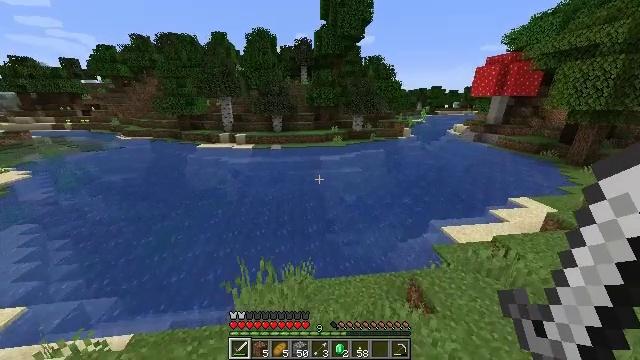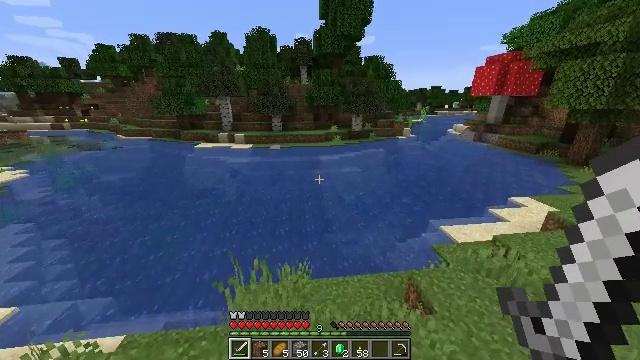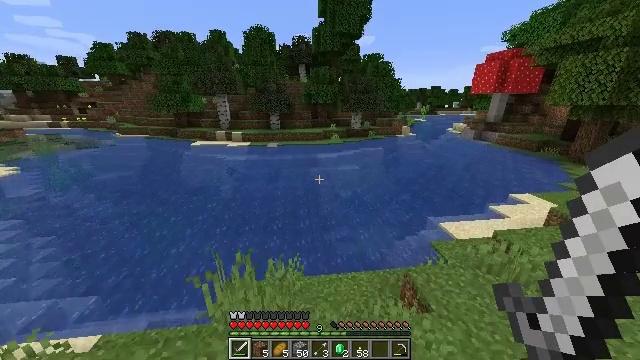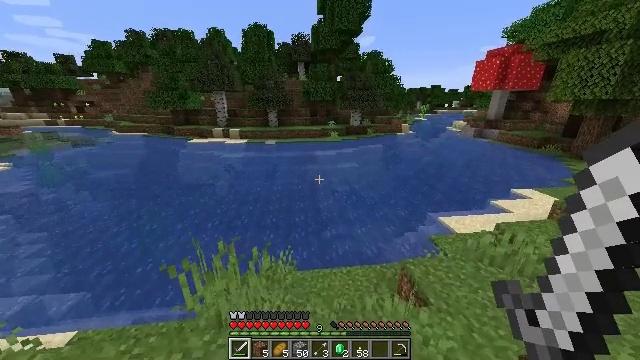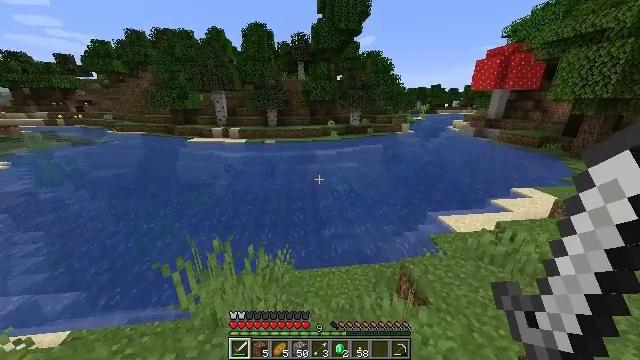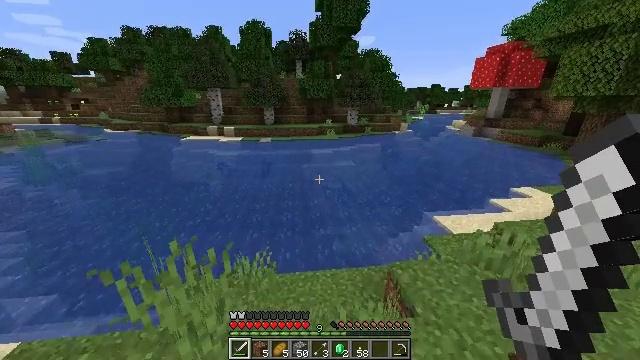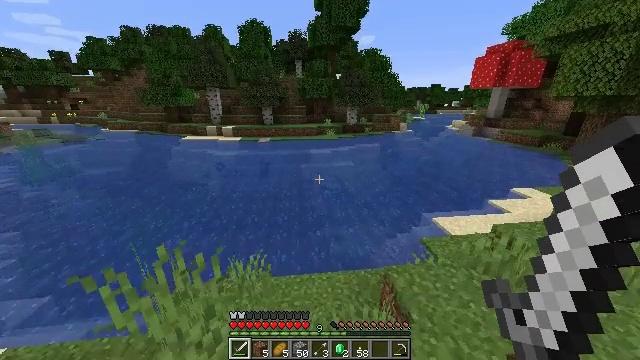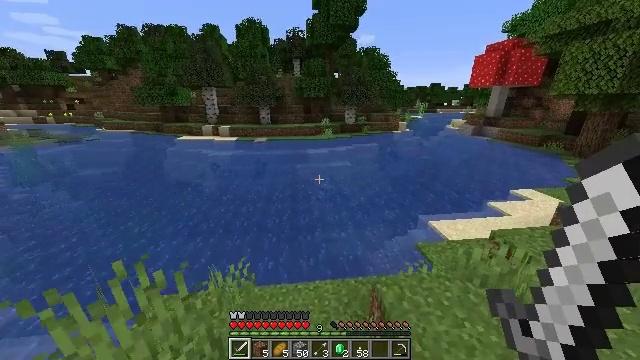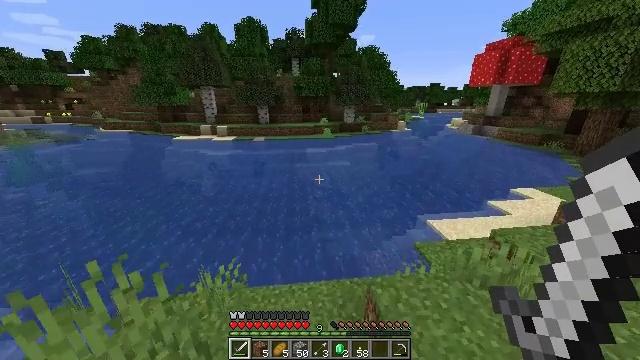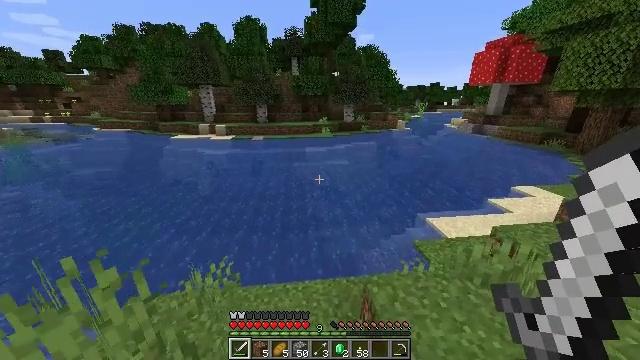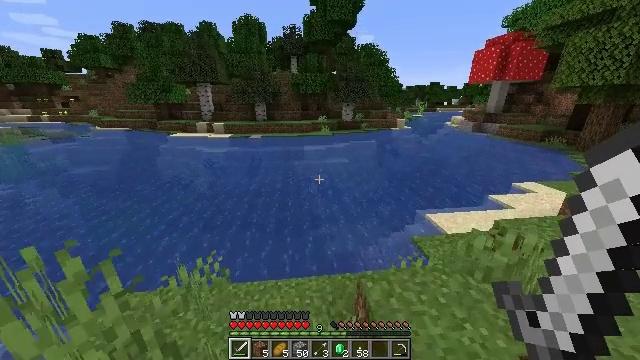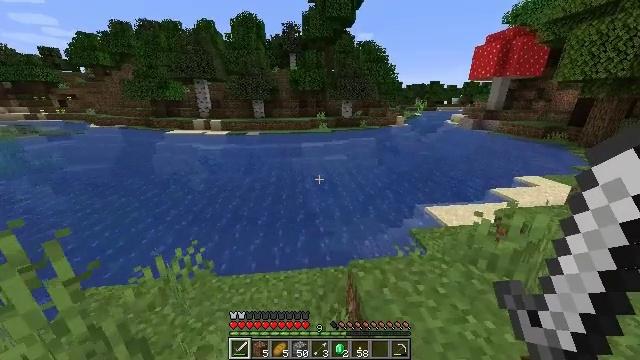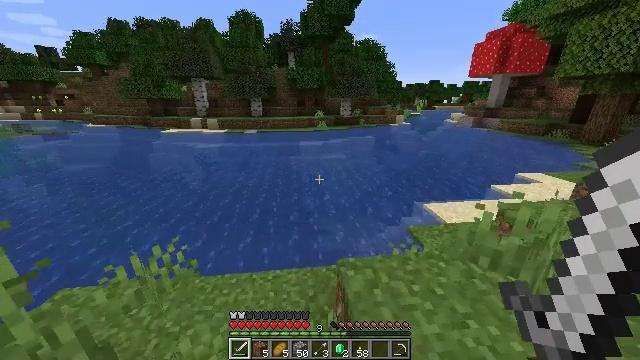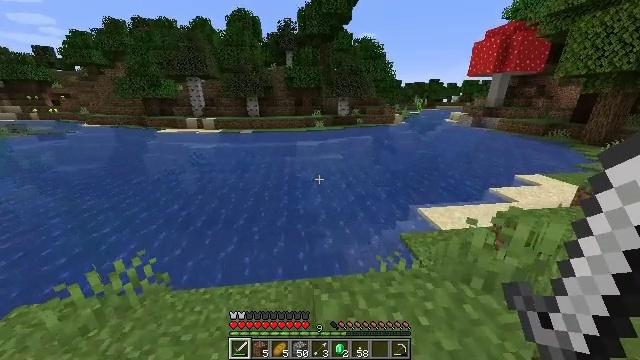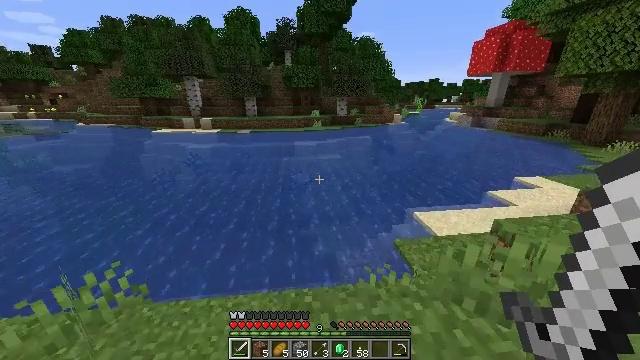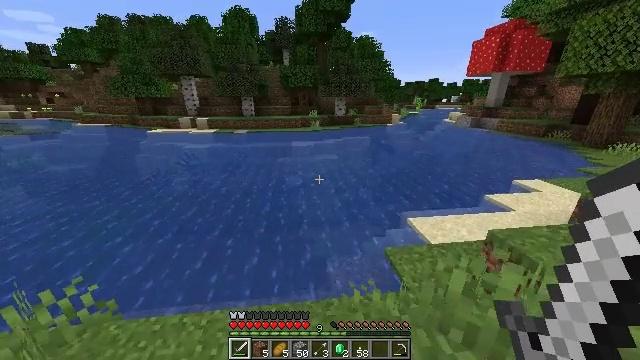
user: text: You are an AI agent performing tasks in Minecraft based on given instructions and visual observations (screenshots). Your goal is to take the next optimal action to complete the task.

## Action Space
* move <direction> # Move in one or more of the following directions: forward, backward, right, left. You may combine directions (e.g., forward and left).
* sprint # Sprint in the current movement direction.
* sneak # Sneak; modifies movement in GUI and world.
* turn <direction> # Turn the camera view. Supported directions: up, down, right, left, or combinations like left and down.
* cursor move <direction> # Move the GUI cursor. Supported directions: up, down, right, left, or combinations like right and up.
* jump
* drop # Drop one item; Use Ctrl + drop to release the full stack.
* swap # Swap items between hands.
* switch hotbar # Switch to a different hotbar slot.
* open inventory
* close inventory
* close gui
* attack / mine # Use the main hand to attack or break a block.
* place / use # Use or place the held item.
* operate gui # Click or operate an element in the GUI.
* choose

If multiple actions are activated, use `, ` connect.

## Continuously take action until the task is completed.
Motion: motion action
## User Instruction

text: Hunt fish.
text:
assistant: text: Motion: move forward and move right
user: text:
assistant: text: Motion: move forward and move right
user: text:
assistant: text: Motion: move forward and move right
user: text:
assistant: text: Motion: move forward and move right
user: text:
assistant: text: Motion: move forward and move right
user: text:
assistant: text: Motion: move forward and move right
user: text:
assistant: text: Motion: move forward and move right
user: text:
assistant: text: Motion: move forward and move right
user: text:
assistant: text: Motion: move forward and move right
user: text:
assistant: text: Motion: move forward and move right
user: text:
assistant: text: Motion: move forward and move right
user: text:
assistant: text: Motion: move forward and move right
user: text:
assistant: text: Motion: move forward and move right
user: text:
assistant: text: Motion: move forward and move right
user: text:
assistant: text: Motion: move forward and move right
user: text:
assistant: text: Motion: move forward and move right
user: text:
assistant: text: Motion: move forward and move right
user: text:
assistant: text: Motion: move forward and move right
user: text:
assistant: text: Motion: move forward and move right
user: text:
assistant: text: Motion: move forward and move right
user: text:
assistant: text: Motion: move forward and move right
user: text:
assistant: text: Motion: move forward and move right
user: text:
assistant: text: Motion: move forward and move right, turn left
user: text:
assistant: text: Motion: turn left
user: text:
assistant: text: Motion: turn left
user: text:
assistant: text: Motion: turn left
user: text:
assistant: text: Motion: no_op
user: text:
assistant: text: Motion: no_op
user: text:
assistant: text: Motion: no_op
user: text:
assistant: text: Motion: no_op